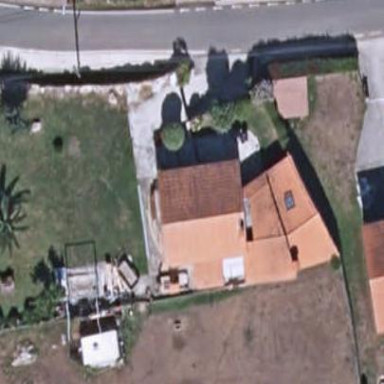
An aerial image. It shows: Simple and straightforward house.